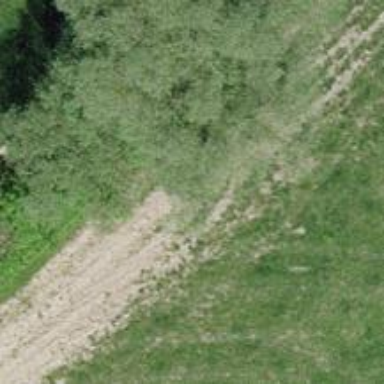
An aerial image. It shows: Track with very rough surface.